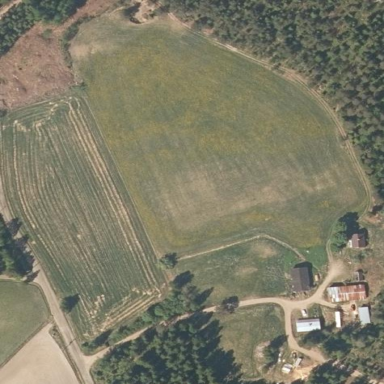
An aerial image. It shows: Farmland area with natural mix farm.